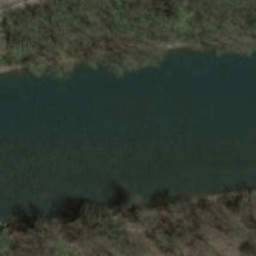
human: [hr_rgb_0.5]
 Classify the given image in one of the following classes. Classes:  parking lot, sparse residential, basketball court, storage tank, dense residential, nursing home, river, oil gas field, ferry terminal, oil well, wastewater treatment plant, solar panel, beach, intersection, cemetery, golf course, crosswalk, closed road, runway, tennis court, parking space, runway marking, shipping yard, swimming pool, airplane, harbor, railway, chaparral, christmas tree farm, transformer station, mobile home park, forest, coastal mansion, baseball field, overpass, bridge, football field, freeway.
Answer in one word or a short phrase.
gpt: river